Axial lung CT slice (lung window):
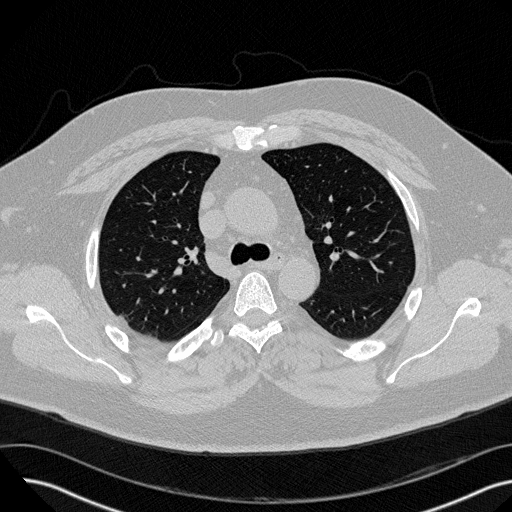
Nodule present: no